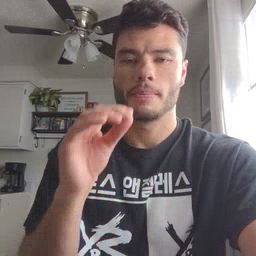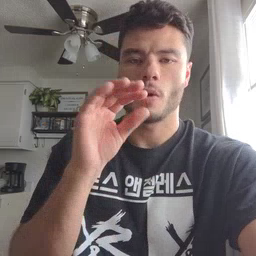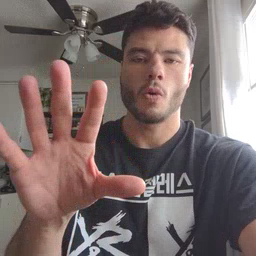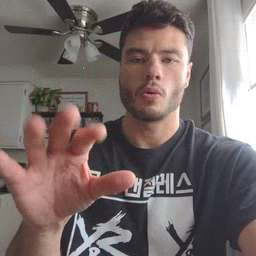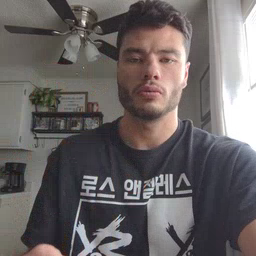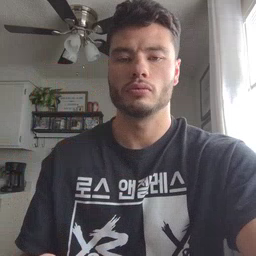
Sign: blow